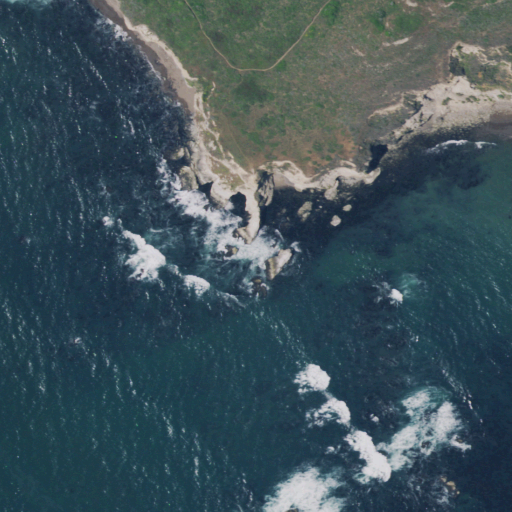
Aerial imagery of cape in California named Millers Point containing open water, shrub, woody wetlands, and barren land